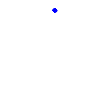
Particle: electron